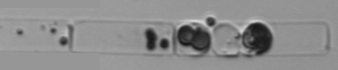
Label: Guinardia_delicatula_TAG_internal_parasite